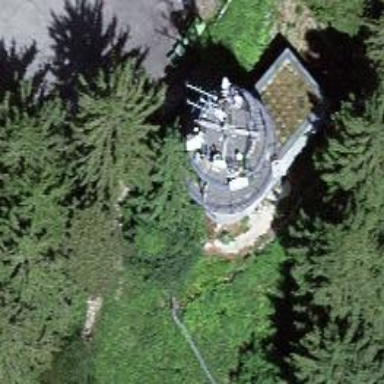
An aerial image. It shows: Communication tower.